Question: What I want is to add an image as a subview, then align it centered along the X axis and 10 points from the bottom of the superview. I need to use Auto Layout only, and preferably visual formatting language.
'''
- (void)viewDidLoad
{
[super viewDidLoad];
self.imageView = [[UIImageView alloc] initWithFrame:CGRectZero];
[self.imageView setTranslatesAutoresizingMaskIntoConstraints:NO];
[self.imageView setImage:[UIImage imageNamed:@"06-arrow-south"]];
self.imageView.contentMode = UIViewContentModeScaleAspectFit;
[self.view addSubview:self.imageView];
[self addConstraints];
self.imageView.layer.borderColor = [[UIColor redColor] CGColor];
self.imageView.layer.borderWidth = 1.0;
}
- (void)addConstraints {
NSDictionary *viewsDictionary = @{@"arrowImage":self.imageView};
[self.view addConstraints:[NSLayoutConstraint constraintsWithVisualFormat:@"H:|-[arrowImage(==40)]-|"
options:0
metrics:nil
views:viewsDictionary]];
[self.view addConstraints:[NSLayoutConstraint constraintsWithVisualFormat:@"V:|-[arrowImage(==40)]-10-|"
options:0
metrics:nil
views:viewsDictionary]];
}
'''
Here's what I'm getting:

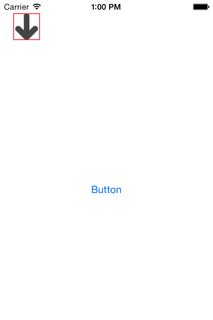
Answer: '''
V:|-[arrowImage]-10-|
'''
This aligns the image view so that it is the standard length (20pt) from the top of its superview, and 10 from the bottom. What you want is to PIN it to the bottom only:
'''
V:[arrowImage]-10-|
'''
I'm not sure that centering in the superview can be done with visual format, but you can create a single constraint to center it:
'''
[self.view addConstraint:
[NSLayoutConstraint
constraintWithItem:self.imageView
attribute:NSLayoutAttributeCenterX
relatedBy:NSLayoutRelationEqual
toItem:self.view
attribute:NSLayoutAttributeCenterX
multiplier:1
constant:0]];
'''
There's no need to set the height or width of the image view; its size will be determined from its content.
So, here's the full code for your 'addConstraints' method:
'''
- (void)addConstraints {
[self.view addConstraint:
[NSLayoutConstraint
constraintWithItem:self.imageView
attribute:NSLayoutAttributeCenterX
relatedBy:NSLayoutRelationEqual
toItem:self.view
attribute:NSLayoutAttributeCenterX
multiplier:1
constant:0]];
NSDictionary *viewsDictionary = @{@"arrowImage":self.imageView};
[self.view addConstraints:[NSLayoutConstraint constraintsWithVisualFormat:@"V:[arrowImage]-10-|"
options:0
metrics:nil
views:viewsDictionary]];
}
'''